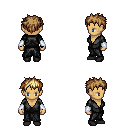
a pixel art fantasy rpg character, female body template, human, tanned skin, gray robe, white pants, blonde bedhead hairstyle, white cloth bracers, black shoes, four views (front, back, left, right), 2x2 character sprite sheet, small pixel art, hard edges, no anti-aliasing